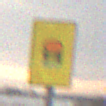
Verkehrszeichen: FahrzeugeMitWassergefaehrdenderLadungOhnePfeilsymbol
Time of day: MorningAfternoon
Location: Outdoor (Nature)
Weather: Overcast
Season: Winter
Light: Natural